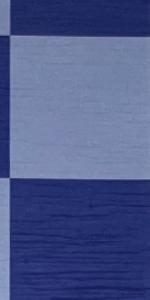
Label: Empty